Question: I'm Developing an android app in which the Questionnaire activity contains Questions which as radio Buttons and also a Button.So when the button is pressed I've to check whether all the Questions are answered.if the Question is not answered then a alert message should pop up stating that the particular Question no is not answered.Can anyone please help me with the java code.
Thanks in Advance.

'''
<RadioGroup
android:id="@+id/Mquestion1"
android:layout_width="wrap_content"
android:layout_height="wrap_content">
<RadioButton
android:id="@+id/radioButton1"
android:layout_width="wrap_content"
android:layout_height="wrap_content"
android:text="@string/MQ1_1_rb1" />
<RadioButton
android:id="@+id/radioButton2"
android:layout_width="wrap_content"
android:layout_height="wrap_content"
android:text="@string/MQ1_1_rb2" />
<RadioButton
android:id="@+id/radioButton3"
android:layout_width="wrap_content"
android:layout_height="wrap_content"
android:text="@string/MQ1_1_rb3" />
</RadioGroup>
<TextView
android:id="@+id/textView3"
android:layout_width="wrap_content"
android:layout_height="wrap_content"
android:text="@string/MQ1_2_view"
android:textAppearance="?android:attr/textAppearanceSmall" />
<RadioGroup
android:id="@+id/Mquestion2"
android:layout_width="wrap_content"
android:layout_height="wrap_content">
<RadioButton
android:id="@+id/radioButton4"
android:layout_width="wrap_content"
android:layout_height="wrap_content"
android:text="@string/MQ1_2_rb1" />
<RadioButton
android:id="@+id/radioButton5"
android:layout_width="wrap_content"
android:layout_height="wrap_content"
android:text="@string/MQ1_2_rb2" />
<RadioButton
android:id="@+id/radioButton6"
android:layout_width="wrap_content"
android:layout_height="wrap_content"
android:text="@string/MQ1_2_rb3" />
</RadioGroup>
<TextView
android:id="@+id/textView4"
android:layout_width="wrap_content"
android:layout_height="wrap_content"
android:text="@string/MQ1_3_view"
android:textAppearance="?android:attr/textAppearanceSmall" />
<RadioGroup
android:id="@+id/Mquestion3"
android:layout_width="wrap_content"
android:layout_height="wrap_content">
<RadioButton
android:id="@+id/radioButton7"
android:layout_width="wrap_content"
android:layout_height="wrap_content"
android:text="@string/MQ1_3_rb1" />
<RadioButton
android:id="@+id/radioButton8"
android:layout_width="wrap_content"
android:layout_height="wrap_content"
android:text="@string/MQ1_3_rb2" />
<RadioButton
android:id="@+id/radioButton9"
android:layout_width="wrap_content"
android:layout_height="wrap_content"
android:text="@string/MQ1_3_rb3" />
</RadioGroup>
<RelativeLayout
android:layout_width="match_parent"
android:layout_height="44dp" >
<Button
android:id="@+id/button1"
style="?android:attr/buttonStyleSmall"
android:layout_width="wrap_content"
android:layout_height="wrap_content"
android:layout_alignParentLeft="true"
android:layout_alignParentTop="true"
android:onClick="sendMessage"
android:text="@string/MQ1_next" />
</RelativeLayout>
</LinearLayout>
'''
and here is the java code
'''
public class ManagerQuestionnaire1 extends Activity
{
Button next;
RadioGroup rg1;
RadioGroup rg2;
RadioGroup rg3;
protected void onCreate(Bundle savedInstanceState) {
super.onCreate(savedInstanceState);
setContentView(R.layout.activity_manager_questionnaire1);
final RadioGroup rg1=(RadioGroup)findViewById(R.id.Mquestion1);
final RadioGroup rg2=(RadioGroup)findViewById(R.id.Mquestion2);
final RadioGroup rg3=(RadioGroup)findViewById(R.id.Mquestion3);
Button next=(Button)findViewById(R.id.button1);
next.setOnClickListener(new View.OnClickListener()
{
public void OnClick(View v) //Here in this line I'm getting a caution symbol which says REMOVE METHOD 'OnClick'
{
if((rg1.getCheckedRadioButtonId()!=R.id.radioButton1 || rg1.getCheckedRadioButtonId()!=R.id.radioButton2 || rg1.getCheckedRadioButtonId()!=R.id.radioButton3)||(rg2.getCheckedRadioButtonId()!=R.id.radioButton4 || rg2.getCheckedRadioButtonId()!=R.id.radioButton5 || rg2.getCheckedRadioButtonId()!=R.id.radioButton6)||(rg3.getCheckedRadioButtonId()!=R.id.radioButton7 || rg3.getCheckedRadioButtonId()!=R.id.radioButton8 || rg3.getCheckedRadioButtonId()!=R.id.radioButton9))
{
AlertDialog alert= new AlertDialog.Builder(ManagerQuestionnaire1.this).create();
alert.setTitle("Exception:Complete the Questions");
alert.setMessage("Please ensure all Questions are answered");
}
else
{
Intent intent = new Intent(ManagerQuestionnaire1.this, ManagerQuestionnaire2.class);
startActivity(intent);
}
}
@Override
public void onClick(View v)
{
// TODO Auto-generated method stub
}
});
}
'''
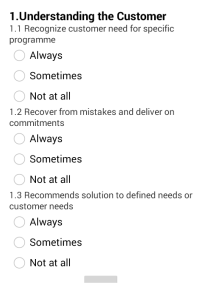
Answer: You should check on the 'SelectedID' of the 'radioGroup' and check for the return 'ID' and their corresponding 'id's as following:
0)Declare all the used UI component in the global scoop of your code as following:
'''
Class x extends Activity{
RadioButton radioButton1;
...
'''
1)Initialize all the 'XML' buttons to get each button 'ID' in 'OnCreate' as following
'''
radioButton1 = (RadioButton) findViewById(R.id.radioButton1);
//The rest of other buttons
....
....
'''
2)In the 'clickListener'
'''
next.setOnClickListener(new View.OnClickListener()
{
public void OnClick(View v)
{
if(Mquestion1.value!=radioButton1 || Mquestion1.value!=radioButton2 || Mquestion1.value!=radioButton3 || Mquestion1.value!=radioButton4) ||(Mquestion2.valu!= radioButton5 || ..... )||(Mquestion3.value....)
{
//Show the allert
}
}
});
'''
Replace the dots with your rest checks.
Use the following code instead of yours
'''
Button next;
RadioGroup rg1;
RadioGroup rg2;
RadioGroup rg3;
protected void onCreate(Bundle savedInstanceState) {
super.onCreate(savedInstanceState);
setContentView(R.layout.activity_manager_questionnaire1);
rg1=(RadioGroup)findViewById(R.id.Mquestion1);
rg2=(RadioGroup)findViewById(R.id.Mquestion2);
rg3=(RadioGroup)findViewById(R.id.Mquestion3);
next=(Button)findViewById(R.id.button1);
next.setOnClickListener(new View.OnClickListener()
{
public void OnClick(View v)
{
if((rg1.getCheckedRadioButtonId()!=R.id.radioButton1 || Mquestion1.getCheckedRadioButtonId()!=R.id.radioButton2 || Mquestion1.getCheckedRadioButtonId()!=R.id.radioButton3)||(Mquestion2.getCheckedRadioButtonId()!=R.id.radioButton4 || Mquestion2.getCheckedRadioButtonId()!=R.id.radioButton5 || Mquestion2.getCheckedRadioButtonId()!=R.id.radioButton6)||(Mquestion3.getCheckedRadioButtonId()!=R.id.radioButton7 || Mquestion3.getCheckedRadioButtonId()!=R.id.radioButton8 || Mquestion3.getCheckedRadioButtonId()!=R.id.radioButton9))
{
AlertDialog alert= new AlertDialog.Builder(ManagerQuestionnaire1.this).create();
alert.setTitle("Exception:Complete the Questions");
alert.setMessage("Please ensure all Questions are answered");
}
else
{
Intent intent = new Intent(ManagerQuestionnaire1.this, ManagerQuestionnaire2.class);
startActivity(intent);
}
}
});
'''